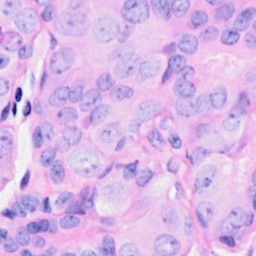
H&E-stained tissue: Breast